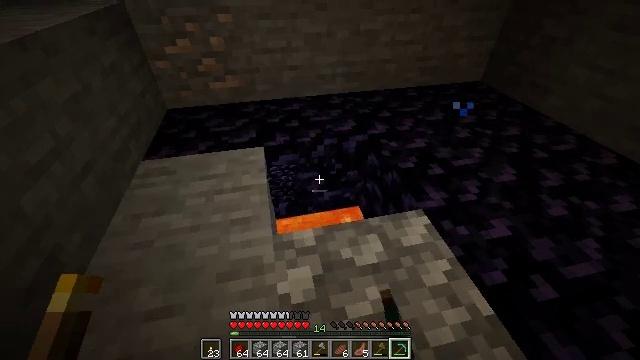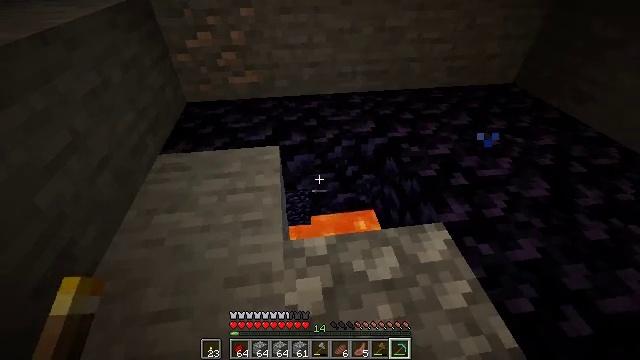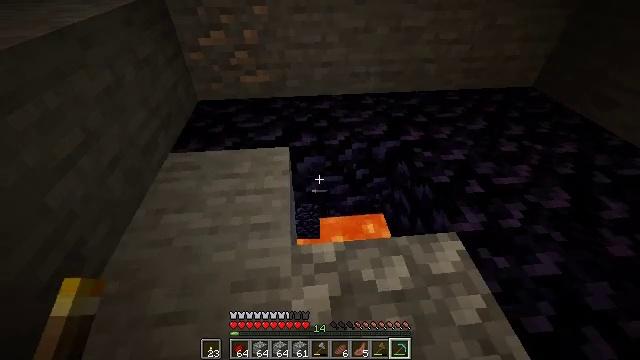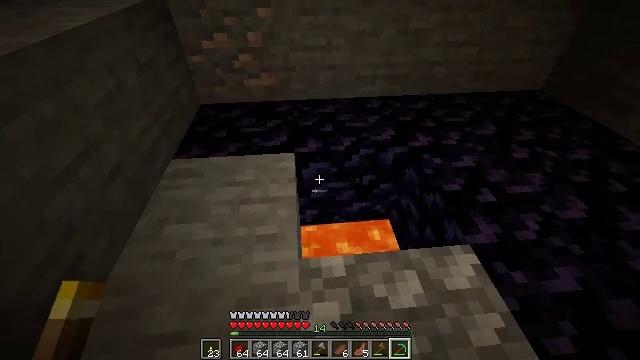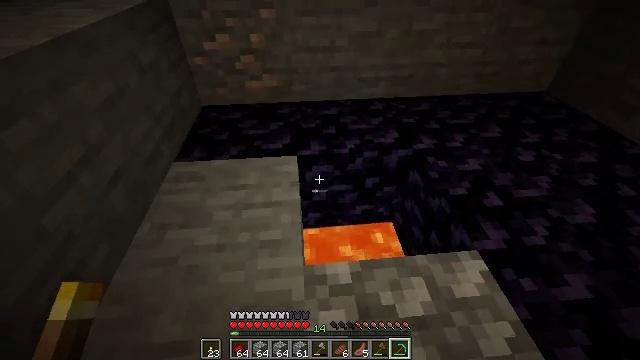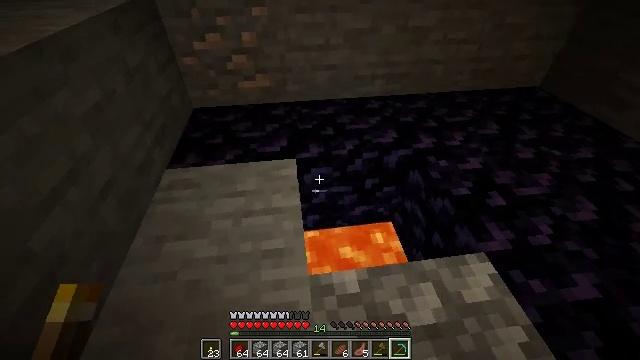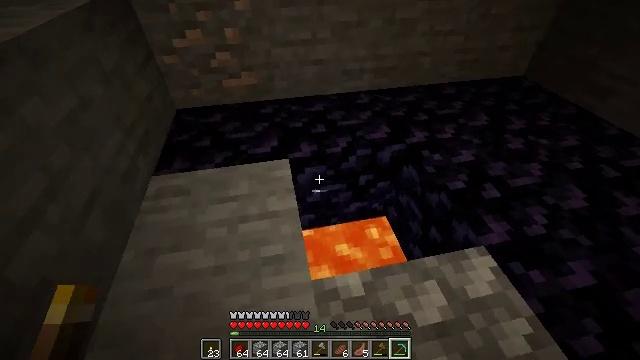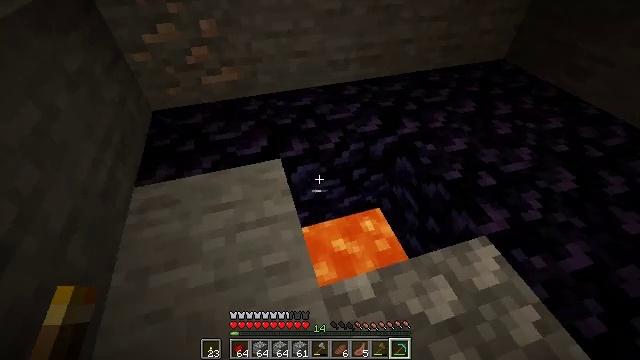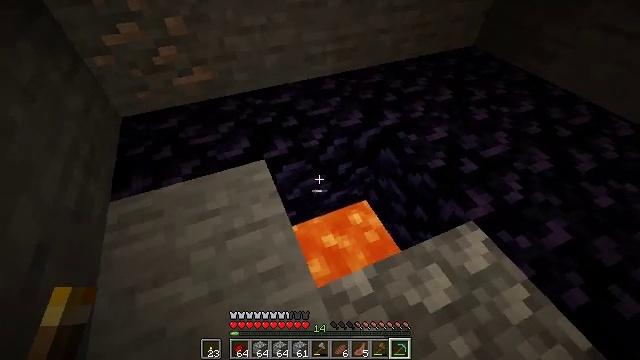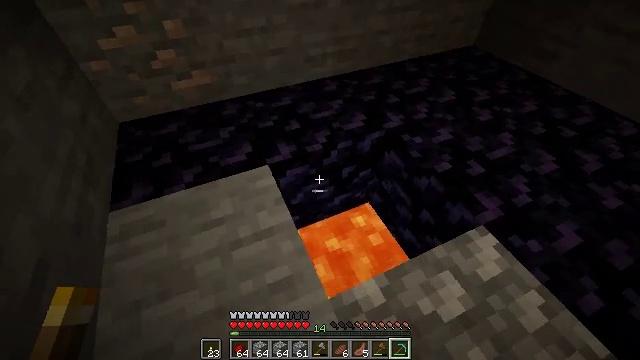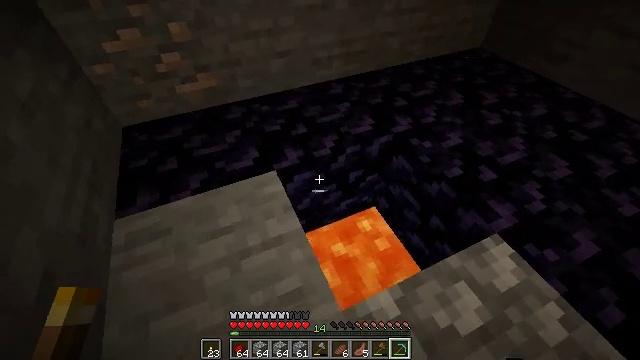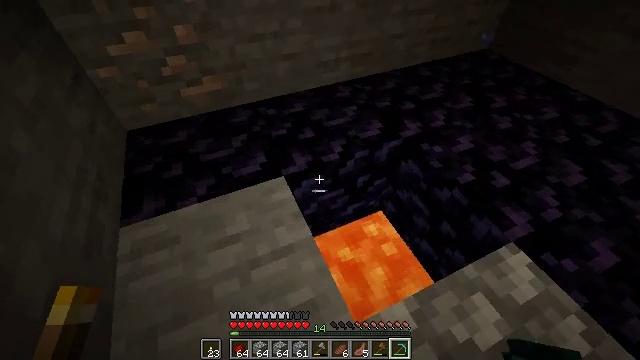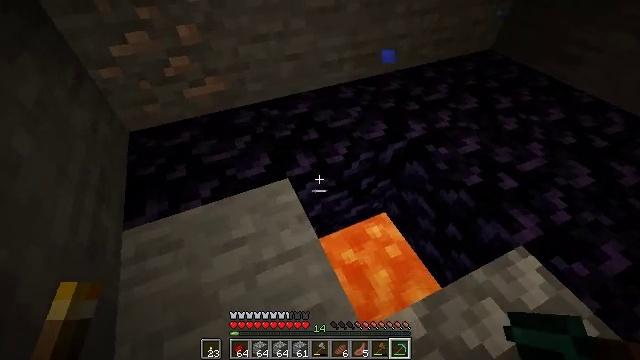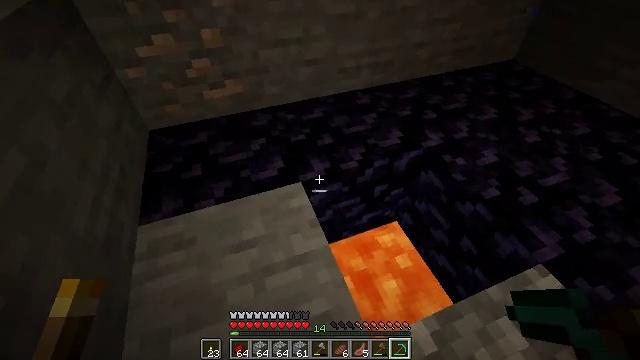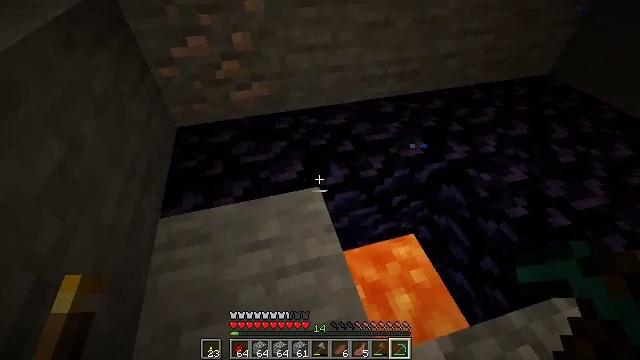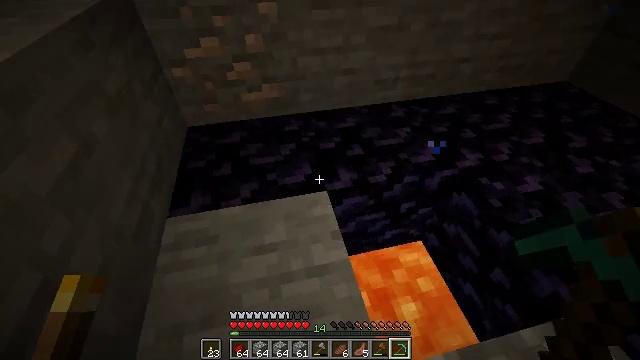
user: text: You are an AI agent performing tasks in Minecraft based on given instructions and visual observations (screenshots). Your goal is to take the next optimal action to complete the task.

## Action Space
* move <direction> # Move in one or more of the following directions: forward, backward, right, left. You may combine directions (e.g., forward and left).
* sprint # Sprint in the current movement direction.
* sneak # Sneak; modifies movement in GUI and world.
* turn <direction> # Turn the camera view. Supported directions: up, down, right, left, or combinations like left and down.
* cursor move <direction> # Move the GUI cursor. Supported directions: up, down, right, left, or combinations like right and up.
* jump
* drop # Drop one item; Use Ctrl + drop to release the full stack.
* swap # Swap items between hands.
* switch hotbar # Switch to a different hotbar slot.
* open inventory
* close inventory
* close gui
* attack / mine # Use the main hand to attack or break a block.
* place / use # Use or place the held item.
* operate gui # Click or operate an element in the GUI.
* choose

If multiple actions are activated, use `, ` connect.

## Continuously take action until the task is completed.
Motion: motion action
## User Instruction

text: Mine the tough obsidian.
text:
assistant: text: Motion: move forward, sneak, turn left and down
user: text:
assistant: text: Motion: move forward and move left, sneak, turn left
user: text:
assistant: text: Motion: move forward and move left, sneak
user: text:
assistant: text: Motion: move forward and move left, sneak
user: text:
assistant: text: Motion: move forward and move left, sneak, turn right
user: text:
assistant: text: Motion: move forward and move left, sneak, turn right and down
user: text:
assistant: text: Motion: move forward and move left, sneak, turn right and down
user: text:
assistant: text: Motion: move forward and move left, sneak, turn right and down
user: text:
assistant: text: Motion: move forward and move left, sneak, turn right
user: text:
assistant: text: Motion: move forward and move left, sneak
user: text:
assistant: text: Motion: sneak
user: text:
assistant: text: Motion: sneak
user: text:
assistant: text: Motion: sneak, turn left and up
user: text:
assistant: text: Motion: sneak, turn left and up
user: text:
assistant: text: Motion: move forward, sneak, turn left
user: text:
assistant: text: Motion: move forward, sneak, turn left
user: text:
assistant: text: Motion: move forward and move left, sneak, turn left
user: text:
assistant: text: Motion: move forward and move left, sneak, turn left, attack / mine
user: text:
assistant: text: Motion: move forward and move left, sneak, attack / mine
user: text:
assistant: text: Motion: move forward and move left, sneak, attack / mine
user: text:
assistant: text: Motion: move left, sneak, attack / mine
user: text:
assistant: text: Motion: sneak, attack / mine
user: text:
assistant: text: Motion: sneak, turn right, attack / mine
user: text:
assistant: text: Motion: sneak, turn right, attack / mine
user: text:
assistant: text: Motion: sneak, turn right, attack / mine
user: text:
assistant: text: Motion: sneak, turn right, attack / mine
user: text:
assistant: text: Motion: sneak, turn right, attack / mine
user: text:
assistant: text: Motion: sneak, turn right, attack / mine
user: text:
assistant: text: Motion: sneak, attack / mine
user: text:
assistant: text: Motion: sneak, attack / mine